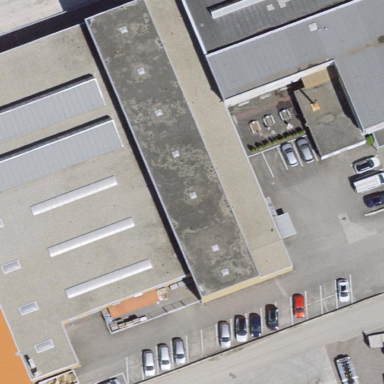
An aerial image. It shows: Industrial building.